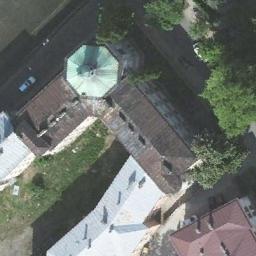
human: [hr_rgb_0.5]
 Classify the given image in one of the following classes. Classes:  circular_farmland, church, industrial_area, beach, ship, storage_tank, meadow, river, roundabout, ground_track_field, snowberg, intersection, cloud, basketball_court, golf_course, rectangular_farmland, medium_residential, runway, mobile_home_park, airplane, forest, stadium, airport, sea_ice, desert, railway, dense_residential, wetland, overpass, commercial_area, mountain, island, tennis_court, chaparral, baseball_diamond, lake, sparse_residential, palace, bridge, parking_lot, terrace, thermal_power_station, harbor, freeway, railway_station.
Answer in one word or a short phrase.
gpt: church